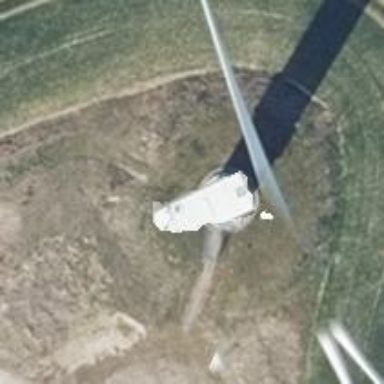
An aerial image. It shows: Wind generator powered by horizontal axis wind turbine.